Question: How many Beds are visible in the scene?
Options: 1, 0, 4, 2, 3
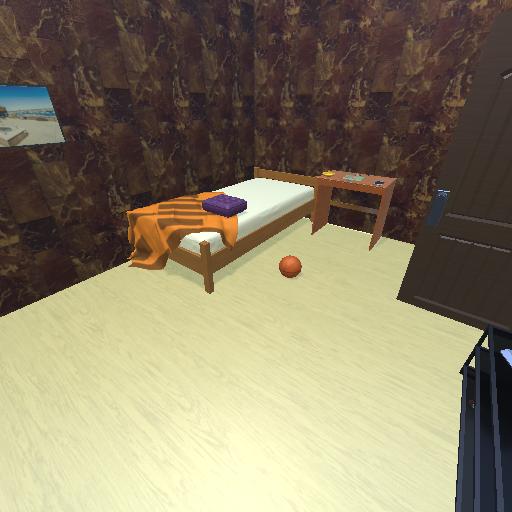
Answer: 1